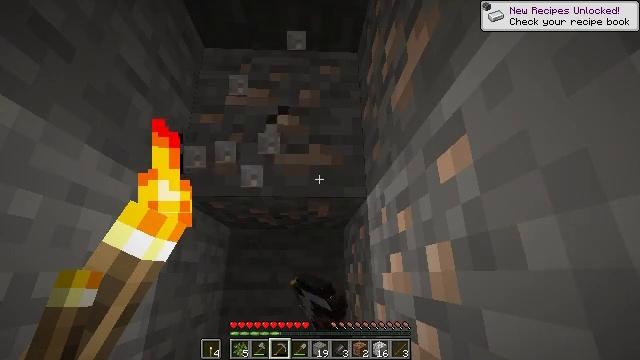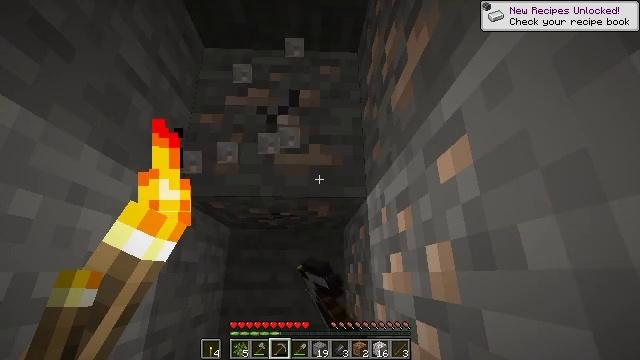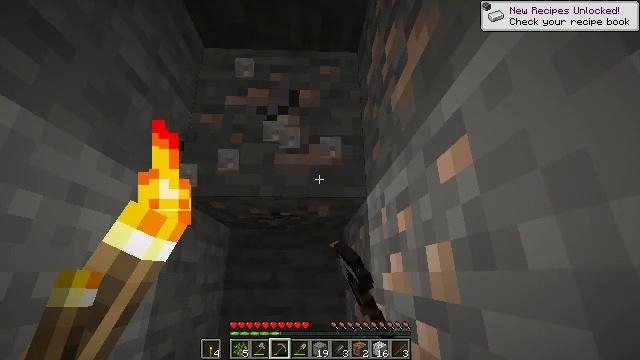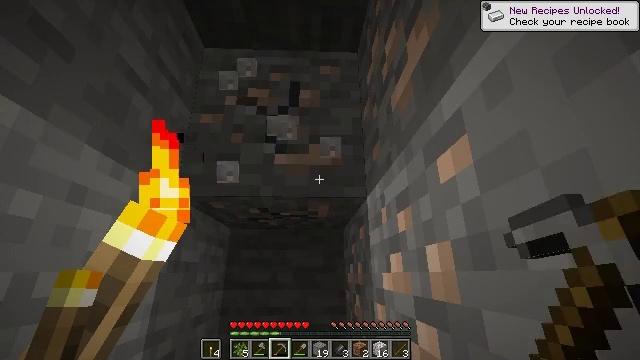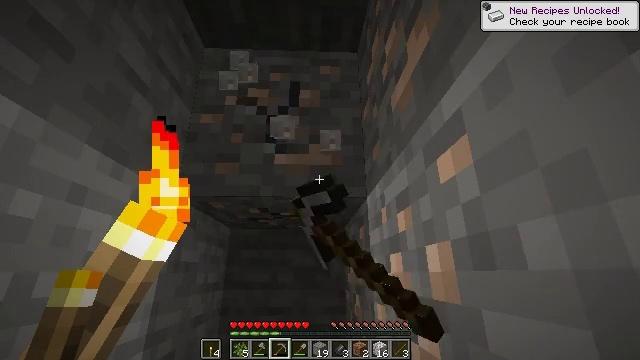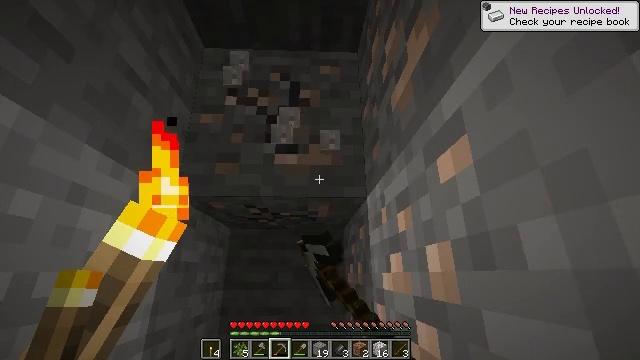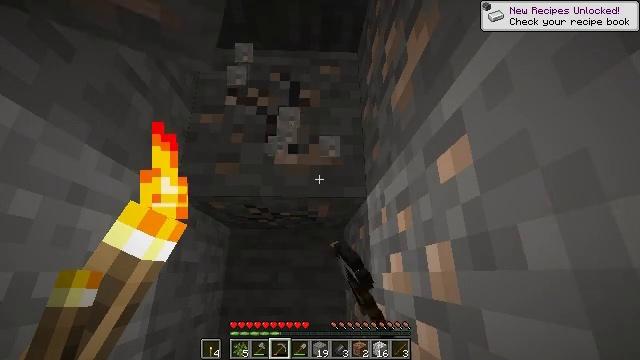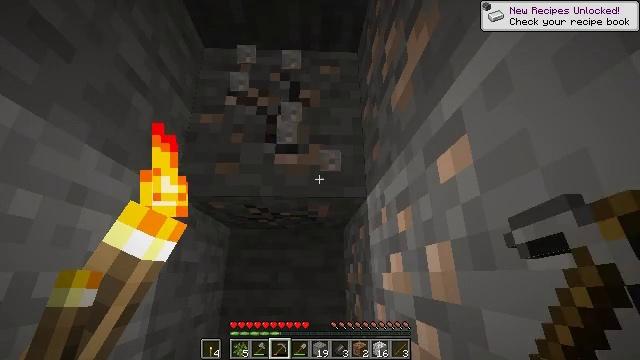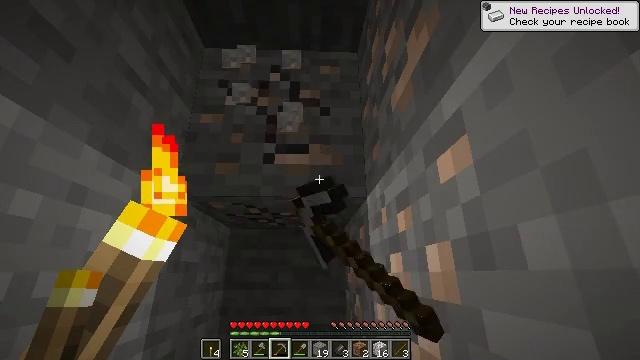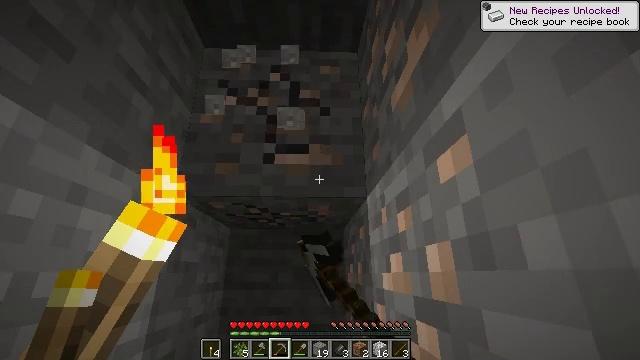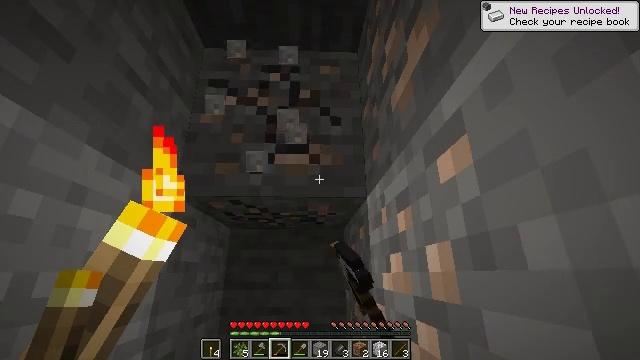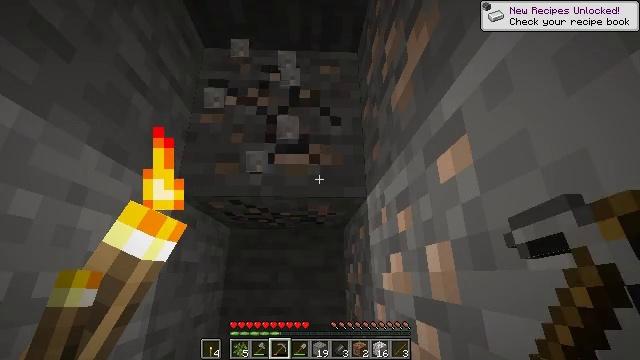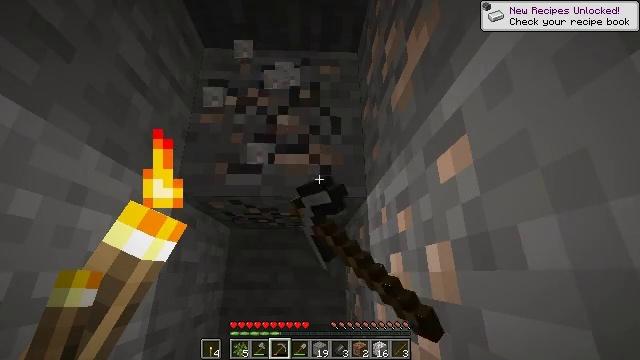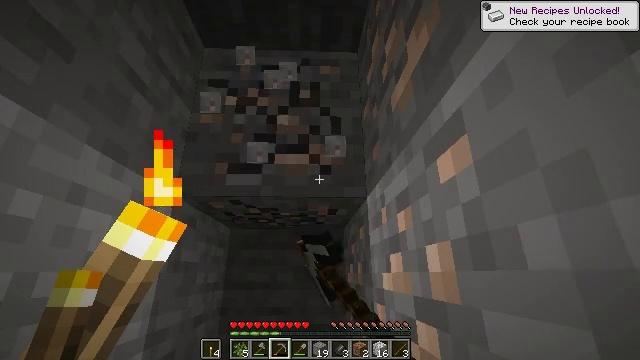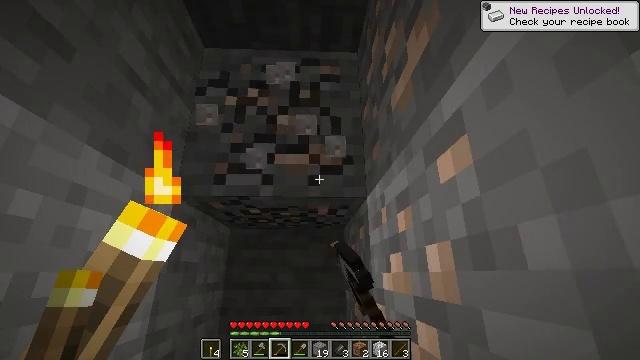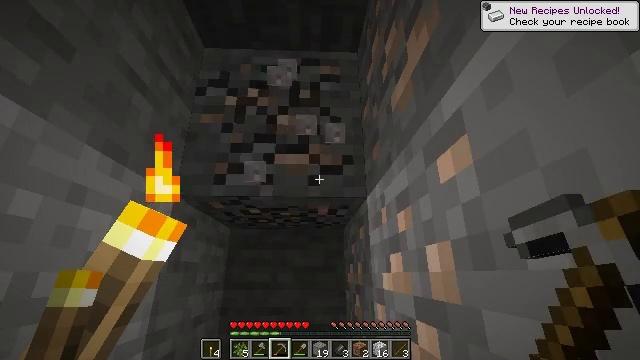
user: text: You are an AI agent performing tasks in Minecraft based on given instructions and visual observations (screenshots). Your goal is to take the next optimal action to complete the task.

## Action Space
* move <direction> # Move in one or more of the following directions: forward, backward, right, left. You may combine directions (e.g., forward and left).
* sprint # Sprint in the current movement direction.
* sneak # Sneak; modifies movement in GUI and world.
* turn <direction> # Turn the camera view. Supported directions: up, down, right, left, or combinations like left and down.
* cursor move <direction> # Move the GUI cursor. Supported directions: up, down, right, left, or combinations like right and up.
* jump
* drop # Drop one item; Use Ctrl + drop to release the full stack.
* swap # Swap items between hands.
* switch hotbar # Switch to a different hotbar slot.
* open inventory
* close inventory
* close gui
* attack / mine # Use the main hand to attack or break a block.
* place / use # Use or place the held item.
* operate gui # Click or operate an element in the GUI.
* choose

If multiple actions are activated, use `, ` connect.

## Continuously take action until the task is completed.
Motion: motion action
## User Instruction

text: Dig up the stone with a tool.
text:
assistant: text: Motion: attack / mine
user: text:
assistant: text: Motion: attack / mine
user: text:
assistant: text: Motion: attack / mine
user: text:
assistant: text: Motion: attack / mine
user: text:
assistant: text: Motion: attack / mine
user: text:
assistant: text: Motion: attack / mine
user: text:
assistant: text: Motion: attack / mine
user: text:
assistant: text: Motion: attack / mine
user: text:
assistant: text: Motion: attack / mine
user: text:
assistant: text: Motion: attack / mine
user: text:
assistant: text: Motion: attack / mine
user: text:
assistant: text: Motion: attack / mine
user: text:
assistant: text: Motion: attack / mine
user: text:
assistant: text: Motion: attack / mine
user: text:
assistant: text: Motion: attack / mine
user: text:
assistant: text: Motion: attack / mine
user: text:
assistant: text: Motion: attack / mine
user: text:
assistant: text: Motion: attack / mine
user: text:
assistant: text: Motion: attack / mine
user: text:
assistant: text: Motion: attack / mine
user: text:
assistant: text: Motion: attack / mine
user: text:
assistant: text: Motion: attack / mine
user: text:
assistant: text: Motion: attack / mine
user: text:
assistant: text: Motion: attack / mine
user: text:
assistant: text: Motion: attack / mine
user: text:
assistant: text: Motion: attack / mine
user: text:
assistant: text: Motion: attack / mine
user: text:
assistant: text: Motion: attack / mine
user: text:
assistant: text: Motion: turn right and down, attack / mine
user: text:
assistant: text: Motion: turn right and down, attack / mine